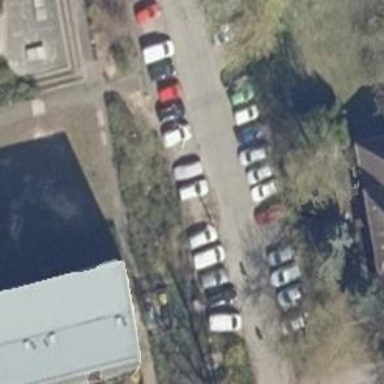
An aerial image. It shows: There is parking obstacle present in the area.